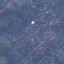
Land use / land cover: Residential